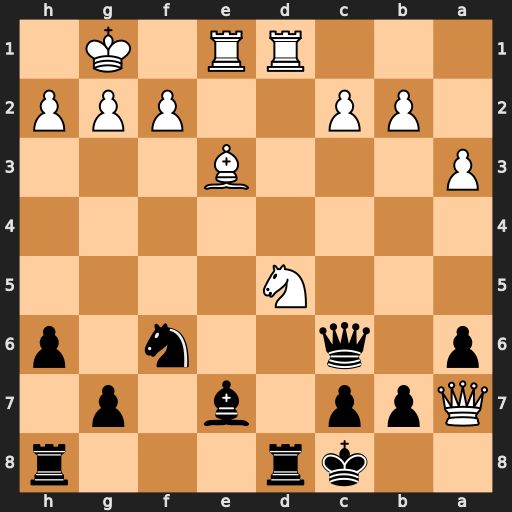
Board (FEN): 2kr3r/Qpp1b1p1/p1q2n1p/3N4/8/P3B3/1PP2PPP/3RR1K1
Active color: b
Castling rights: -
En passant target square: -
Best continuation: Nxd5 c4 Qxc4 Qa8+ Kd7 Qxb7 Ke8